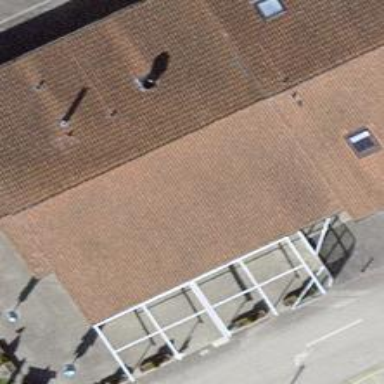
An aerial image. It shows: Restaurant.